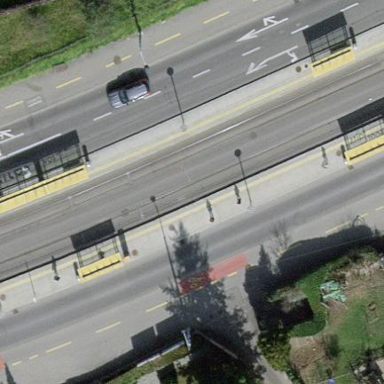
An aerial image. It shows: Concrete platform with shelter for public transport. This platform is for trams and railways.